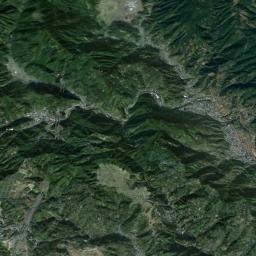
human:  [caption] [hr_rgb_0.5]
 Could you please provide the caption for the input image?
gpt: There are many trees on the mountain .

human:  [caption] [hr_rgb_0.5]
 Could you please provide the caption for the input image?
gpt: Eighty percent of the area on this mountain is covered by vegetation .

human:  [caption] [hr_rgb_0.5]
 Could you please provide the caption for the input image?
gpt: The mountain is full of green plants with lines of bare land .

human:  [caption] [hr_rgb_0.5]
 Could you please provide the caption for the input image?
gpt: The folded mountain consists of a number of ridges, Valleys and gentle grounds and is covered with dense vegetation .

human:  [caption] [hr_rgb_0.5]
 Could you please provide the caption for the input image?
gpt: There are some ravines on the green mountain .